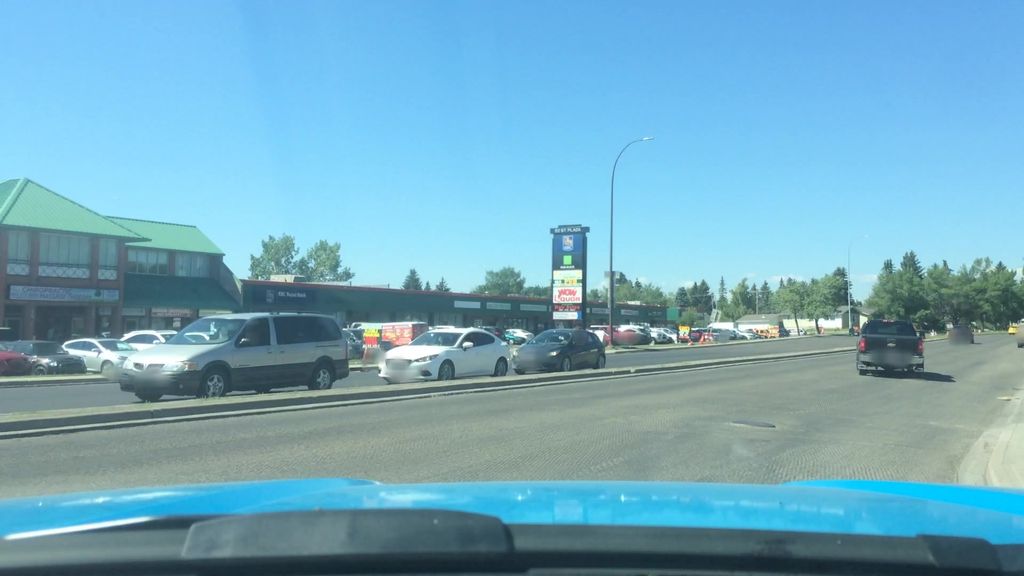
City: calgary